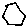
Label: hexagon